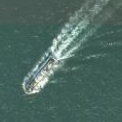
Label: civil